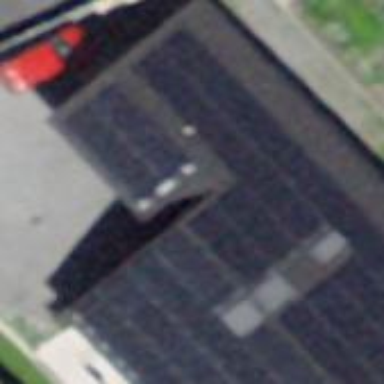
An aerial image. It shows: Garage.